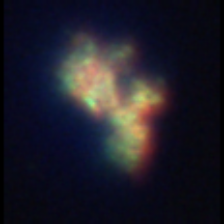
Taxon: Unknown_detritus
Group: Unknown